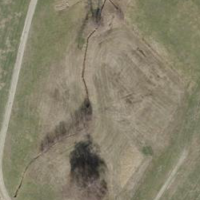
EUNIS habitat code: 24
Species observed at this site:
Alnus glutinosa